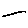
Label: line